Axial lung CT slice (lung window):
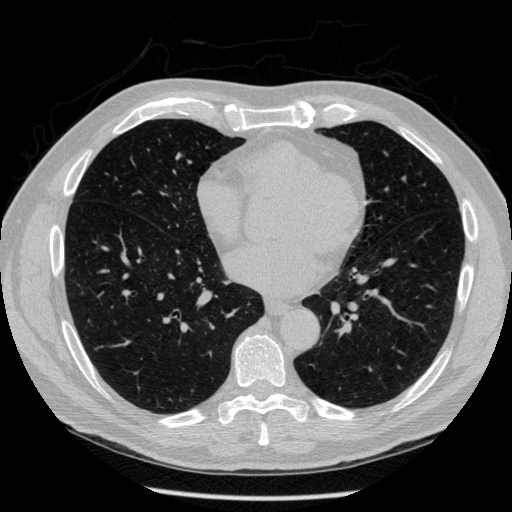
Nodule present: no